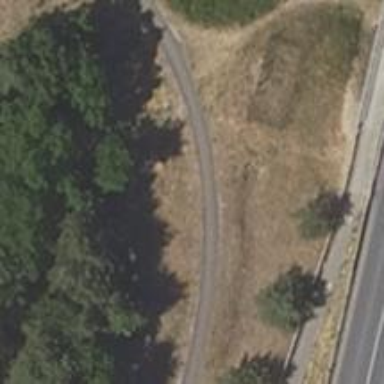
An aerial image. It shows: Asphalt cycleway.